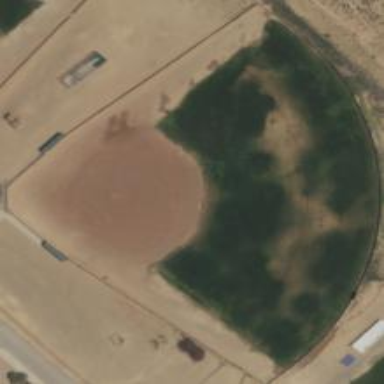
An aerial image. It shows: Baseball pitch for leisure land activities.